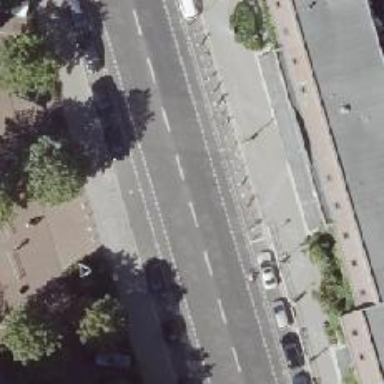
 featuring sidewalks on both sides. It has cycle lane with asphalt surface on both sides and parallel parking lanes on both sides."